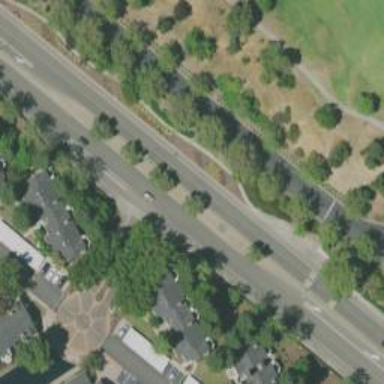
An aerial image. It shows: Residential road.